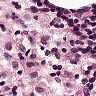
Metastatic tissue present: no